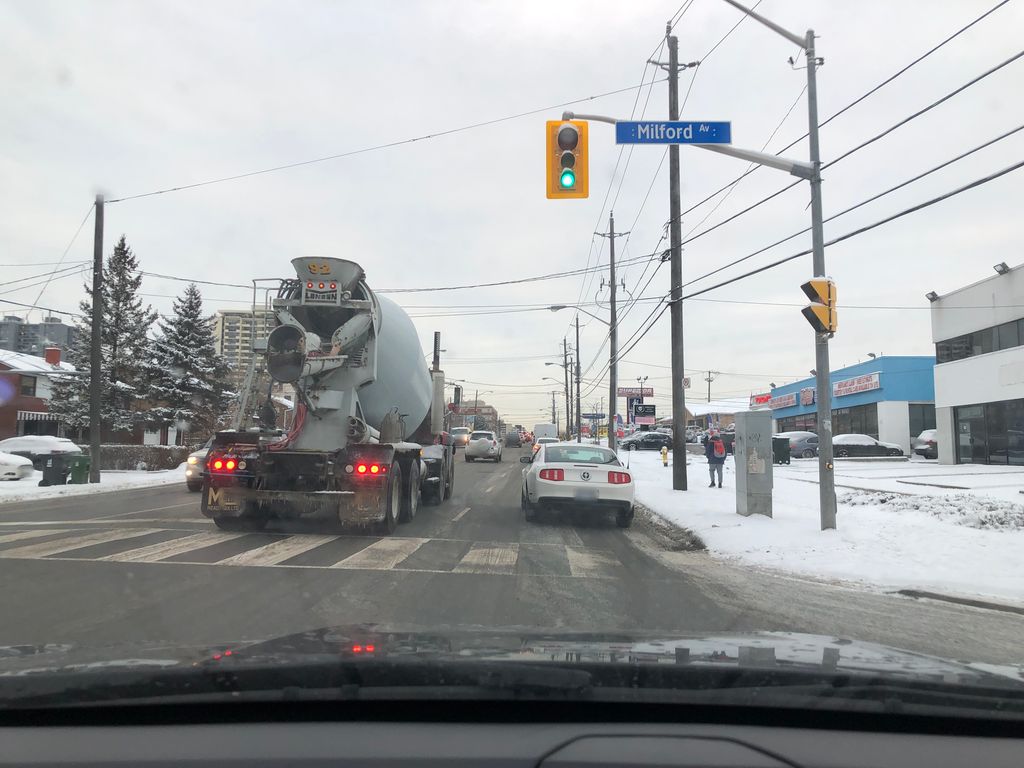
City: toronto